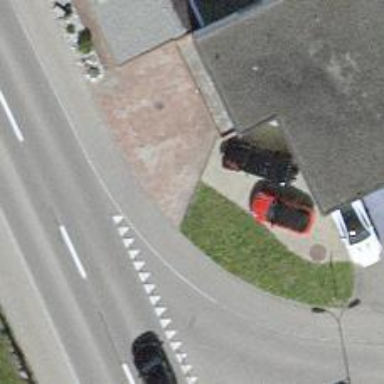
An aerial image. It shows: Fuel station.